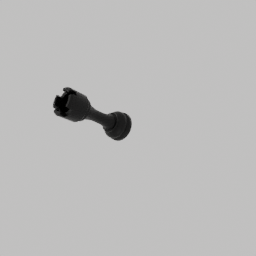
Label: decoration